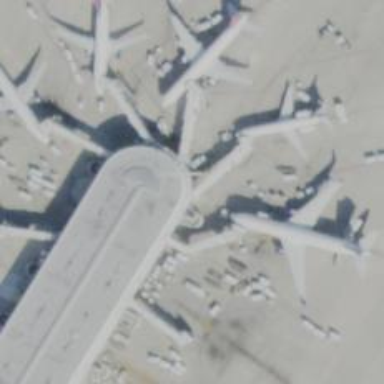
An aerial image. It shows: Airport gate.